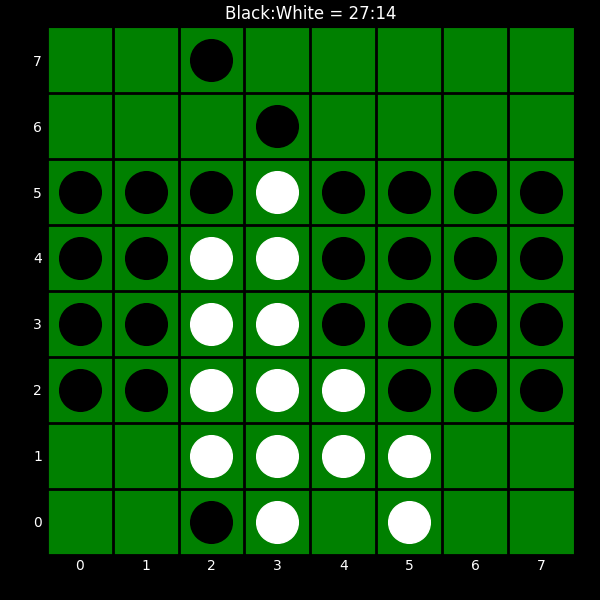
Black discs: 27
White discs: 14